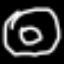
Label: donut